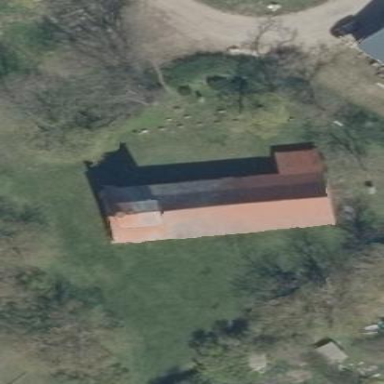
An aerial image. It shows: Building that is place of worship.